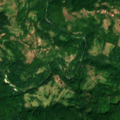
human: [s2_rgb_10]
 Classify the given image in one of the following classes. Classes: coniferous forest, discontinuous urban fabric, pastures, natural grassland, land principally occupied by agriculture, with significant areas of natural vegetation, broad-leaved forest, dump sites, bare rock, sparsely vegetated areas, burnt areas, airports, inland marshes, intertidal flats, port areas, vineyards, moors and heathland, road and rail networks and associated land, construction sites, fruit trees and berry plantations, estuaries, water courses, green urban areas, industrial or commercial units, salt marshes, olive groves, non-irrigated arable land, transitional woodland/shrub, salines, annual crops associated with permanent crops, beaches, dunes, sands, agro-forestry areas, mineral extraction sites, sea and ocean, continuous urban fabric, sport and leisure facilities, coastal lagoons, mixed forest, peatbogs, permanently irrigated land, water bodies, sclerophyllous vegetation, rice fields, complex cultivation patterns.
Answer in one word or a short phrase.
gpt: land principally occupied by agriculture, with significant areas of natural vegetation, broad-leaved forest, transitional woodland/shrub